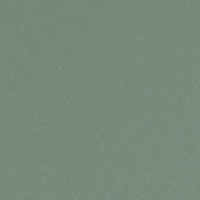
EUNIS habitat code: 14
Species observed at this site:
Hedysarum hedysaroides